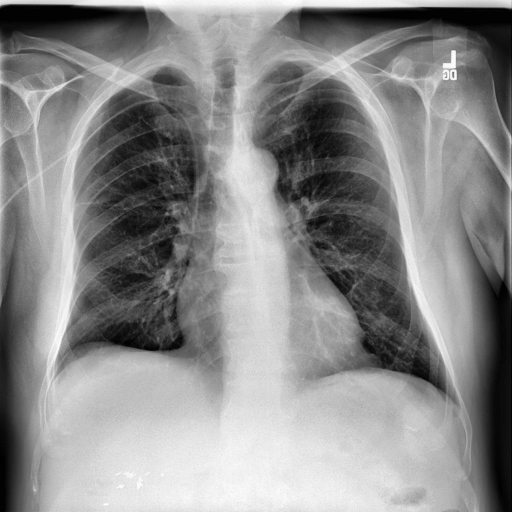
Finding: NORMAL